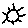
Label: sun